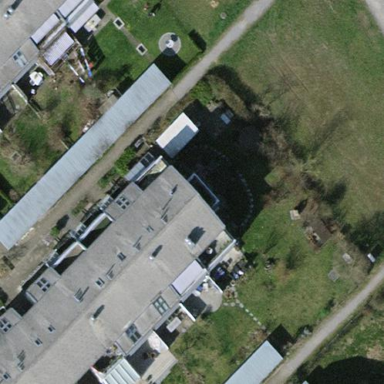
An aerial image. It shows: Simple house.